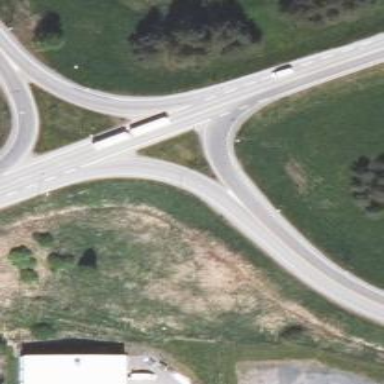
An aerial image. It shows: Trunk link highway.